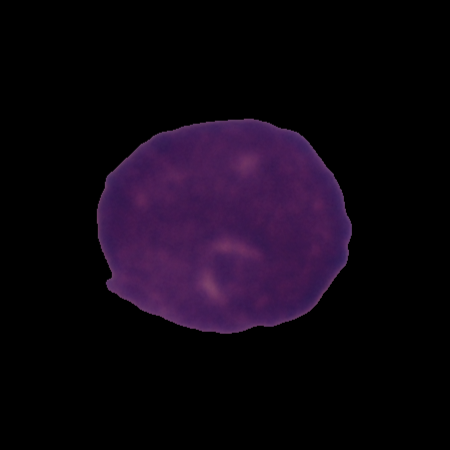
Label: healthy